Question: If you take a look at this page using Safari:
<URL>
You'll see this:

Every other browser displays the content properly.
This server is using Mercury - which is Varnish + Nginx + HHVM + PHP5-FPM fallback + W3 Total Cache + cloudflare.
I've switched off CSS and JS minification, so it's not that.
Any ideas why Safari is doing this?
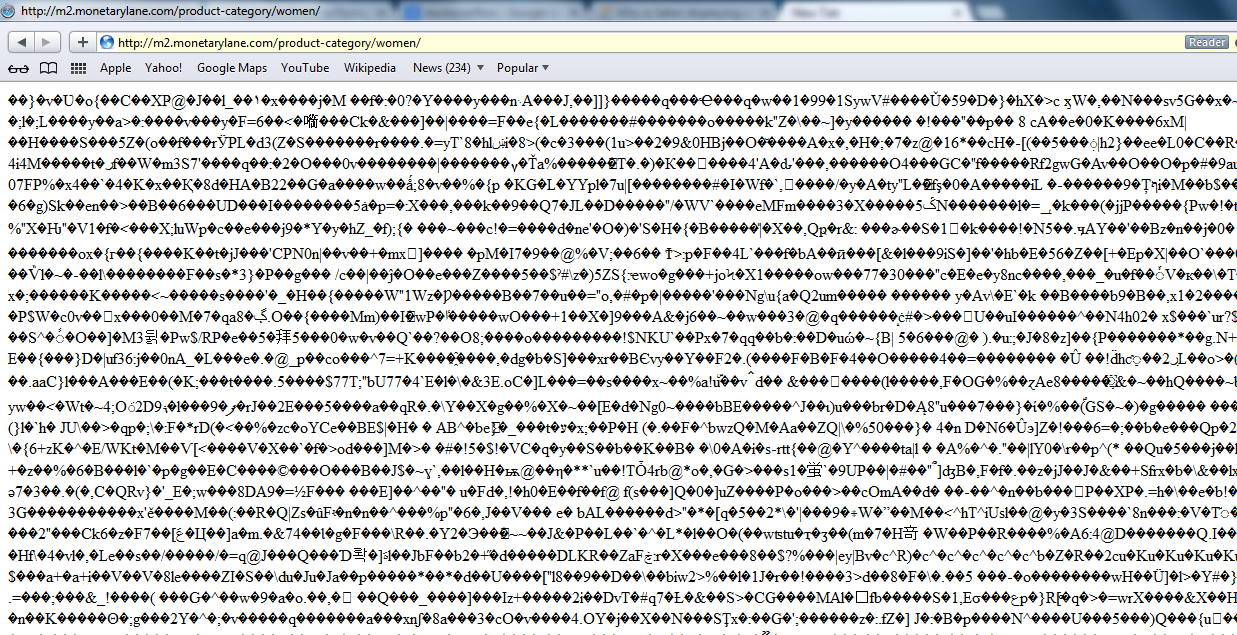
Answer: It's caused by some bug in GZIP compression vs. WebKit-based browers (Safari, Chrome/Chromium, new Opera). Solution, that worked for me, was disabling content compression in HHVM side and keeping it enabled only in nginx. It's controlled with GzipCompressionLevel HDF runtime option.
'''
Server {
GzipCompressionLevel = 0
}
'''
'hhvm.server.gzip_compression_level = 0' in php.ini also should work, but I haven't tested that yet.